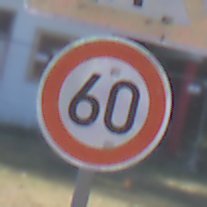
Verkehrszeichen: Geschwindigkeit60
Zusatzzeichen oben: EinseitigVerengteFahrbahnLinks
Umgebung: Outdoor, Suburban
Tageszeit: MorningAfternoon
Wetter: PartlyCloudy
Licht: Natural
Jahreszeit: NotSpecified
Kontrast: HighContrast